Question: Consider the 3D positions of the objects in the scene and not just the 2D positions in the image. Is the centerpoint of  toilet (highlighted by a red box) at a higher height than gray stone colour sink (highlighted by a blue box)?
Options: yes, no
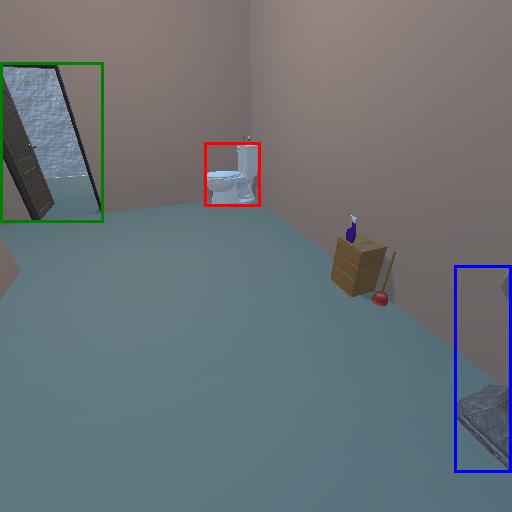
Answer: yes